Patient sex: M
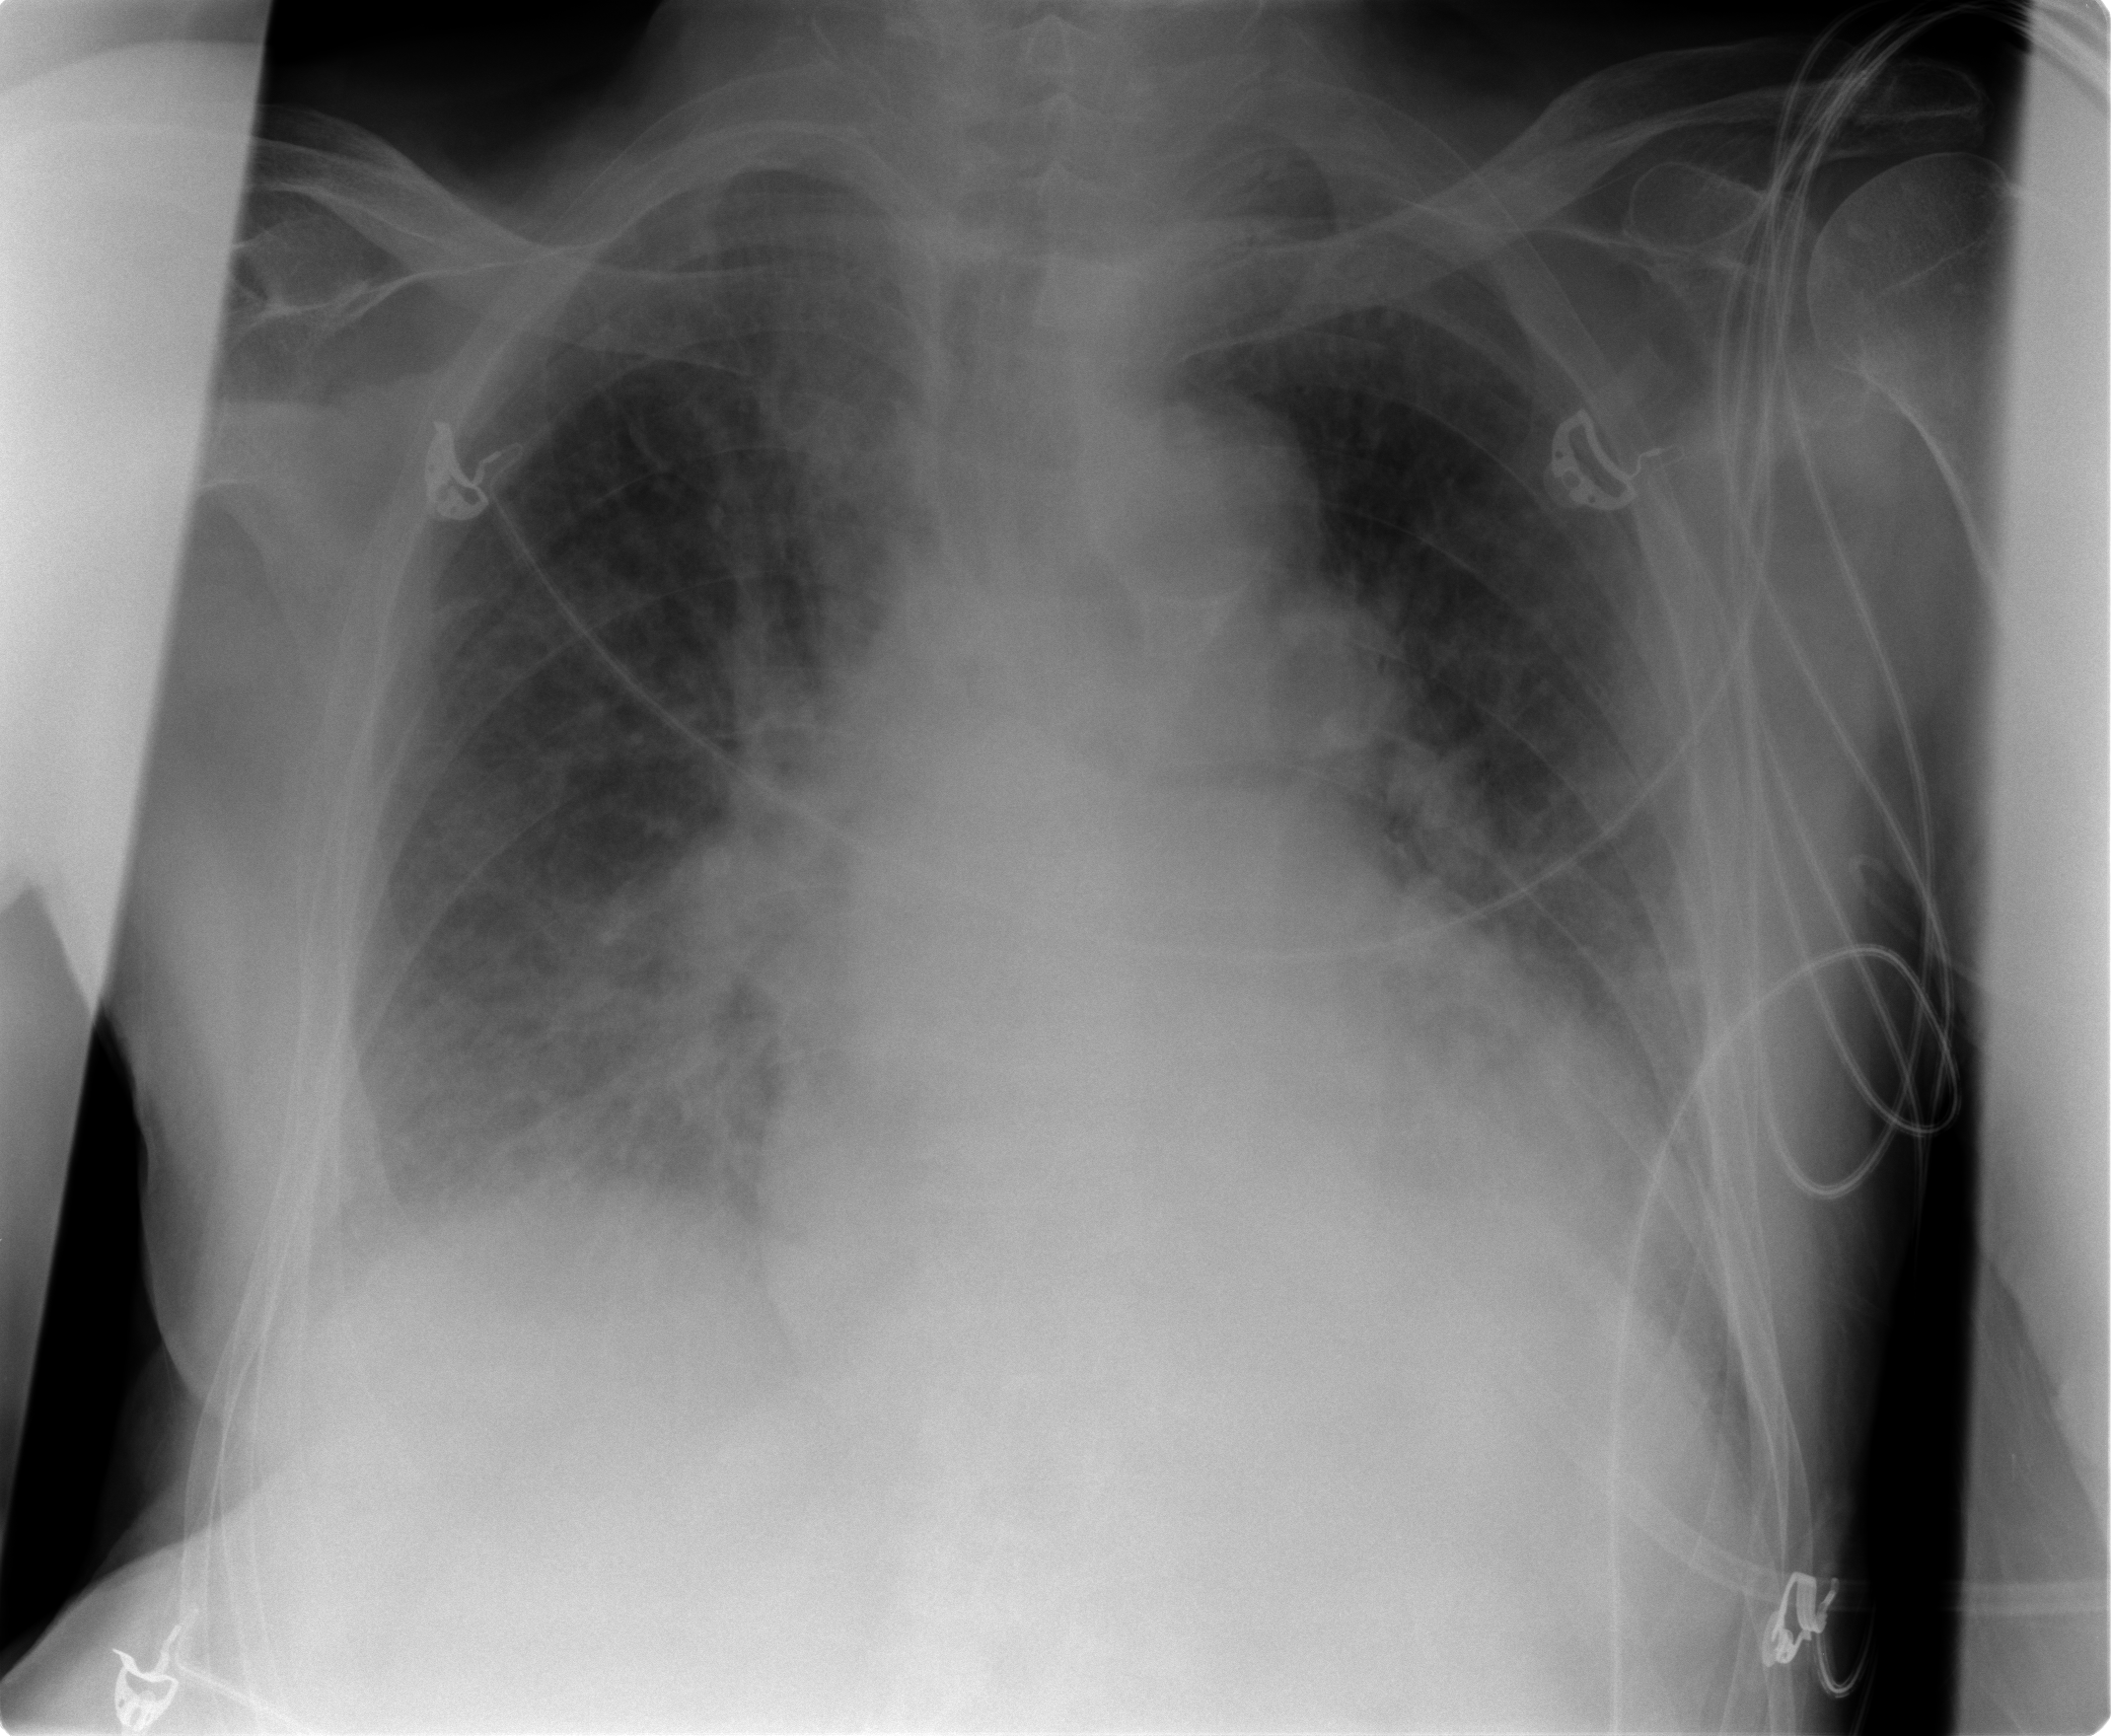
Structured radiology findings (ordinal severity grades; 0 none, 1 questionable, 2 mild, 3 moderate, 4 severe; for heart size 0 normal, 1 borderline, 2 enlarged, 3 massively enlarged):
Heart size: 2
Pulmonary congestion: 3
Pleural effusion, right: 2
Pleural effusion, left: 2
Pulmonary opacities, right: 3
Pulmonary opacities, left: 3
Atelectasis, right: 3
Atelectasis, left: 2